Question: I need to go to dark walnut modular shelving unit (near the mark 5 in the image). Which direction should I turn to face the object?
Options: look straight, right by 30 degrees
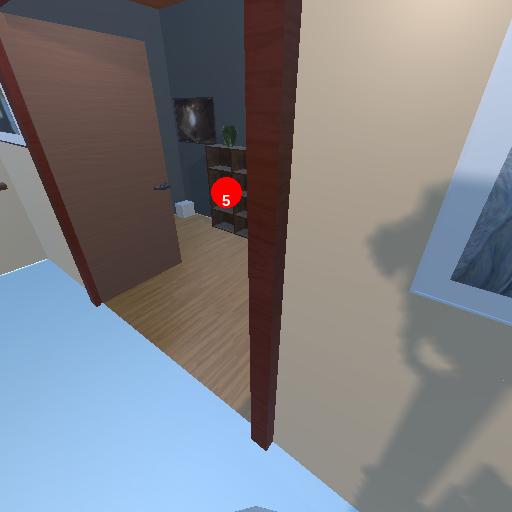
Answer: look straight